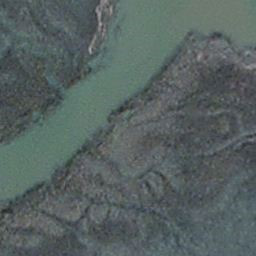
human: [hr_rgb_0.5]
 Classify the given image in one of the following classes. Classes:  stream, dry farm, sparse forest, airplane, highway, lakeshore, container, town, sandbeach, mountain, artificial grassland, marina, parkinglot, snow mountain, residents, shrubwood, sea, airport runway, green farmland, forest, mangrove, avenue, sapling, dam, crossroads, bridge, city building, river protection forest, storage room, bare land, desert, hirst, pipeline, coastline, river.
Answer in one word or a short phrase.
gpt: stream